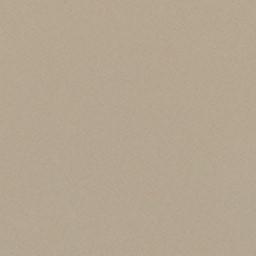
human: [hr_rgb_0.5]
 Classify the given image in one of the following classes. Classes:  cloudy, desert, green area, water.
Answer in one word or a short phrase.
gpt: desert